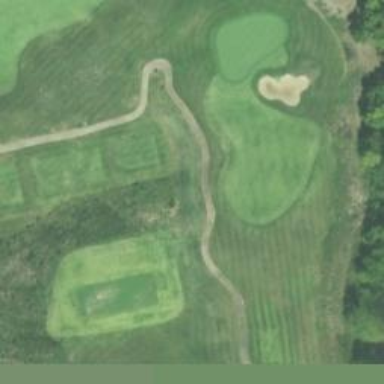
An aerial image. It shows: Path designated for golf carts.